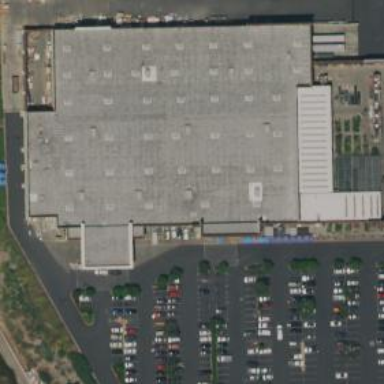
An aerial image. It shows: Retail building.